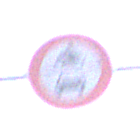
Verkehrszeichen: VerbotKraftfahrzeuge
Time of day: SunriseSunset
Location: Outdoor (Urban)
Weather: PartlyCloudy
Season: NotSpecified
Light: Natural